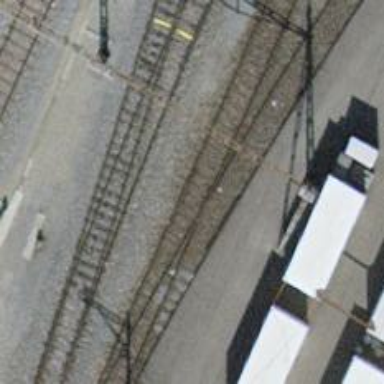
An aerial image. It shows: Railway yard with one track in service.